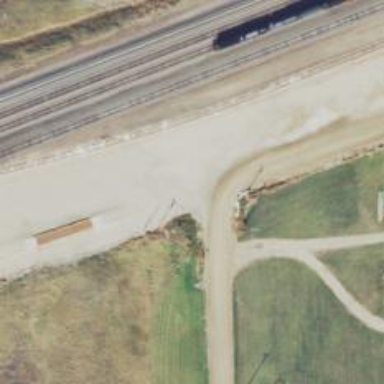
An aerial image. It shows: Weighbridge located at service road.